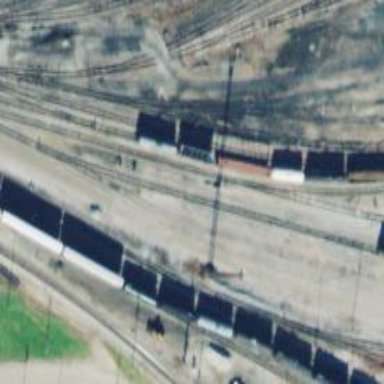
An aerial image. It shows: Disused railway yard.